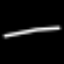
Label: line